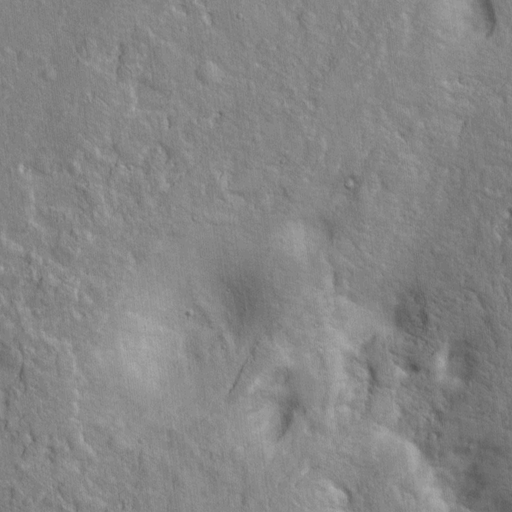
Objects detected: cone, cone, cone